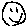
Label: smiley face